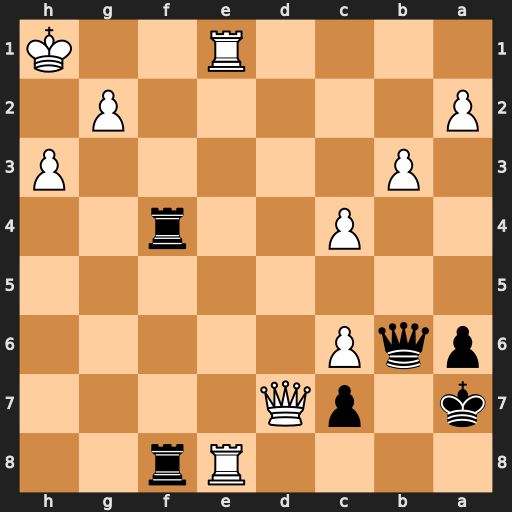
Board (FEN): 4Rr2/k1pQ4/pqP5/8/2P2r2/1P5P/P5P1/4R2K
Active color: b
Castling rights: -
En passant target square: -
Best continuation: Rf1+ Rxf1 Rxf1+ Kh2 Qg1+ Kg3 Qf2+ Kg4 Qxg2+ Kh5 Qf3+